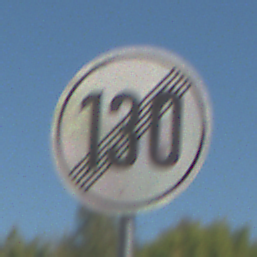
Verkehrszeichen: EndeGeschwindigkeit130
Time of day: Midday
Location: Outdoor (Nature)
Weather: Clear
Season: Summer
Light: Natural